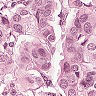
Metastatic tissue present: yes